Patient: sex F, age 63
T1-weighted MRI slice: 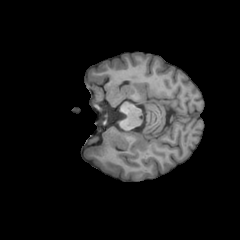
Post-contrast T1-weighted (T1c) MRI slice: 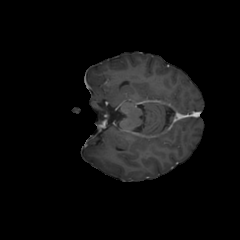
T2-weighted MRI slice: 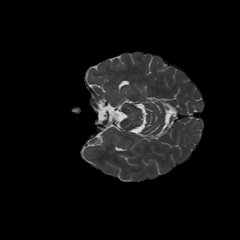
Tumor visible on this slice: no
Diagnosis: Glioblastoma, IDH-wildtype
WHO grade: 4